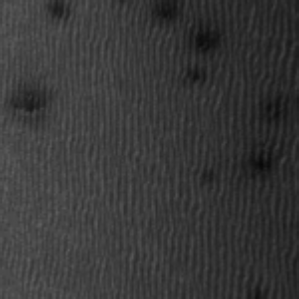
Label: frost